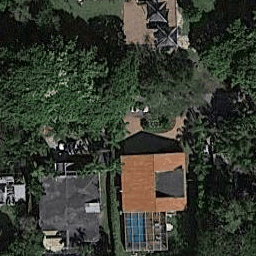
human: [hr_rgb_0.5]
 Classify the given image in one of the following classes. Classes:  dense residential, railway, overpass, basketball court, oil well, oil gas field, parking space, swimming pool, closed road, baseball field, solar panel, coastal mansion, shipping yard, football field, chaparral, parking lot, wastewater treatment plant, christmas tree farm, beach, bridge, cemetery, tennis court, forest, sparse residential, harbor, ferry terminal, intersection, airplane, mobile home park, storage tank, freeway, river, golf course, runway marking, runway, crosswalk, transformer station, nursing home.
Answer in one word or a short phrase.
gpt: sparse residential